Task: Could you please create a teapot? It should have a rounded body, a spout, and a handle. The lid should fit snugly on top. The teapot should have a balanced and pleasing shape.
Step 102:
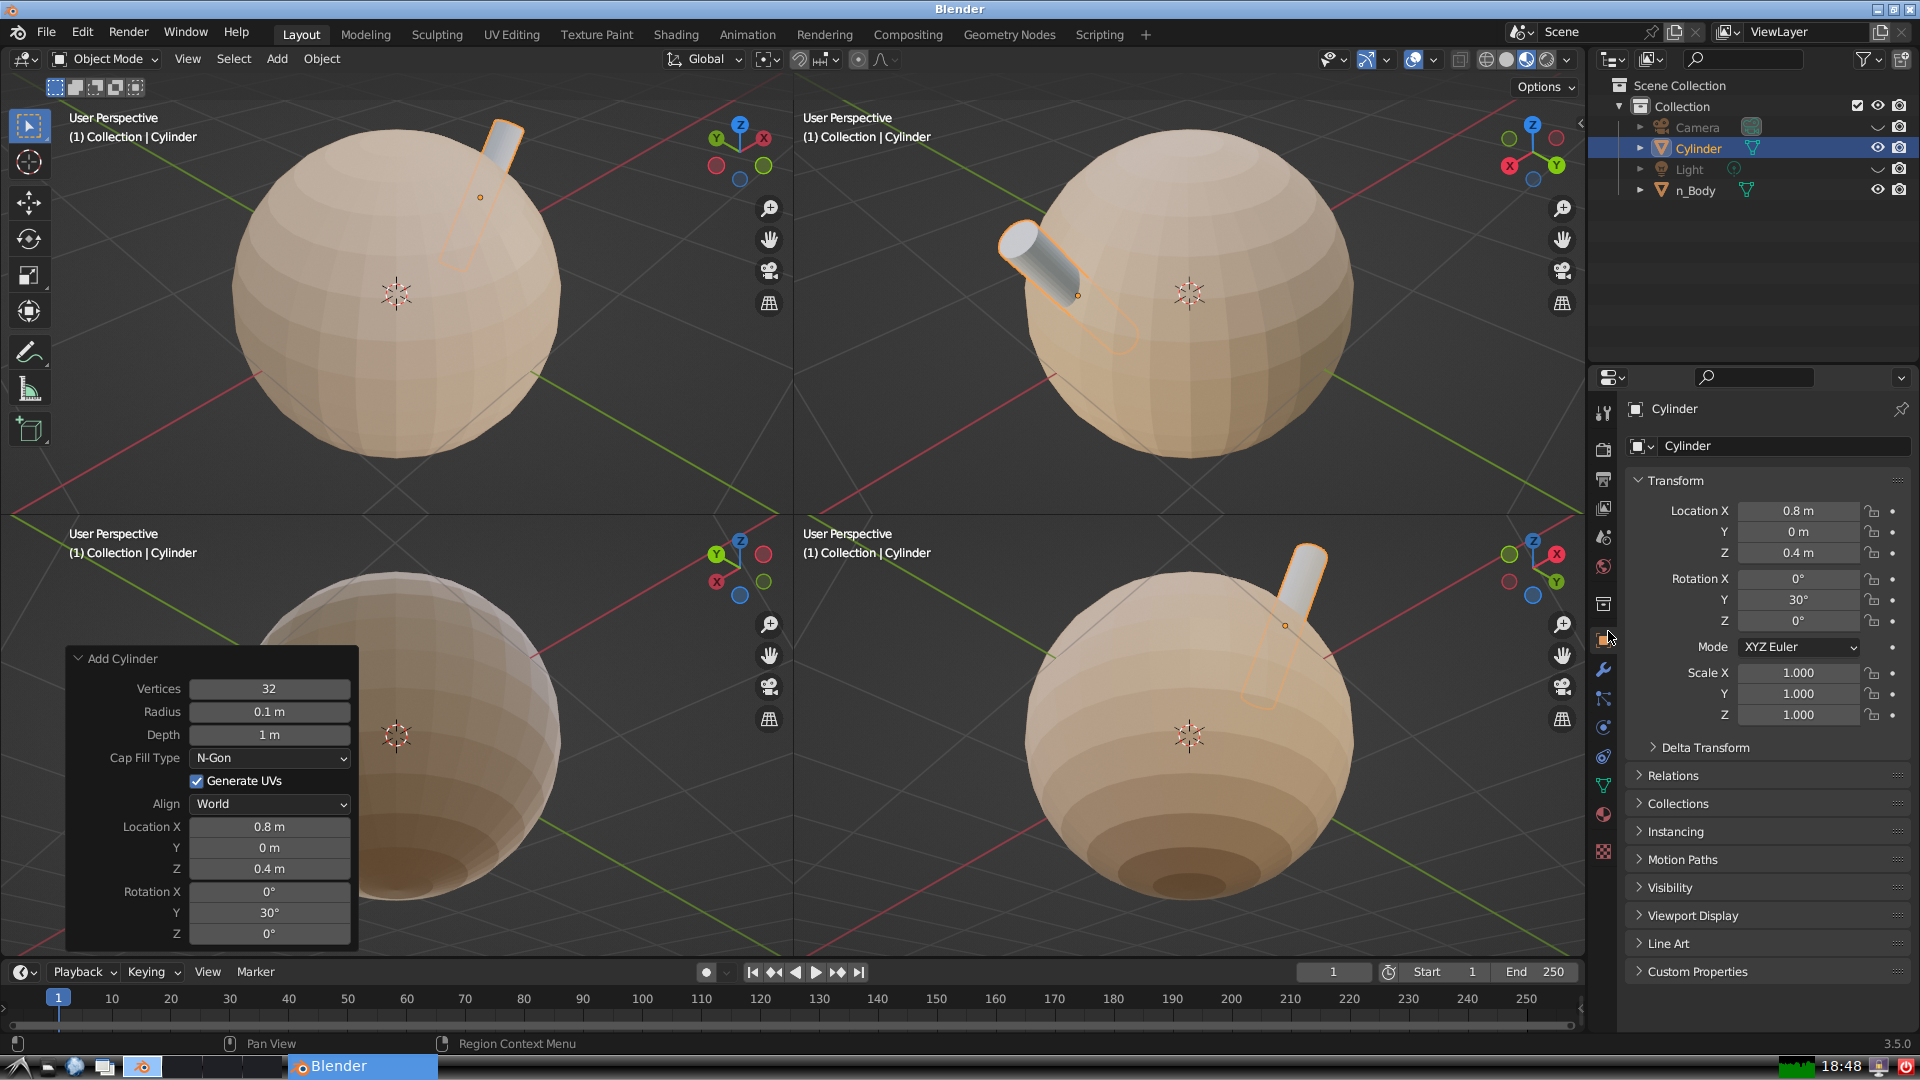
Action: {"mouse_move": [1732, 445]}